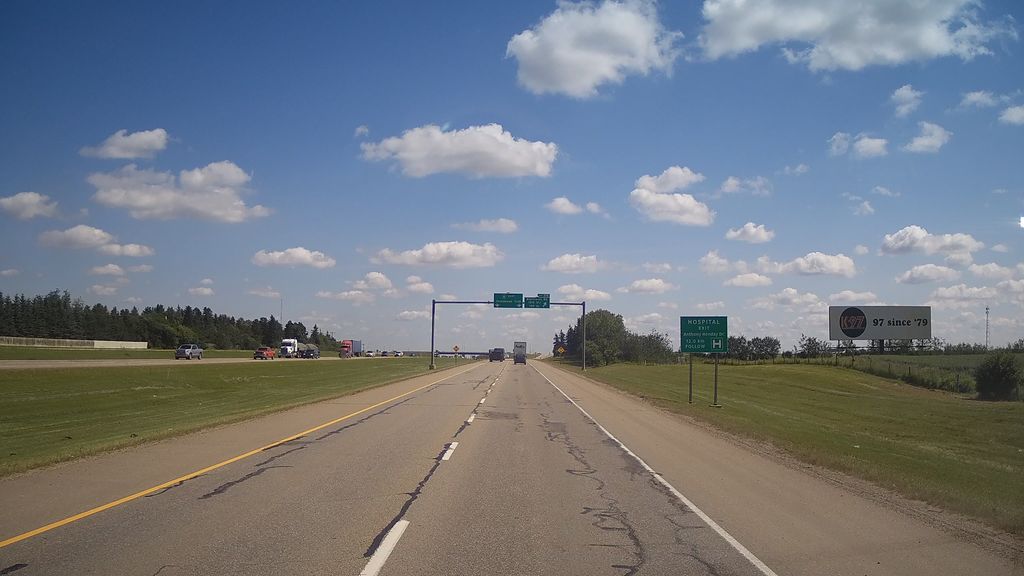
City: edmonton